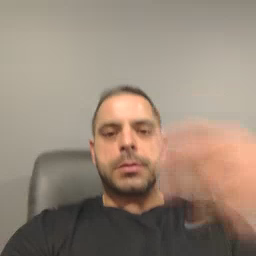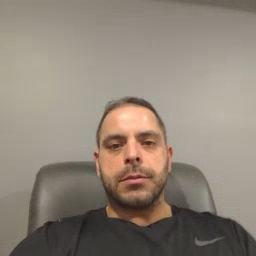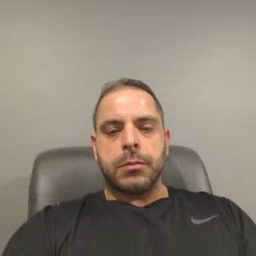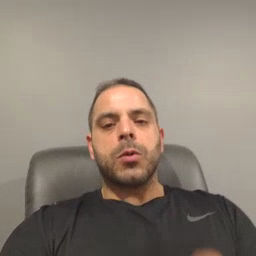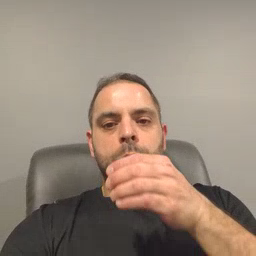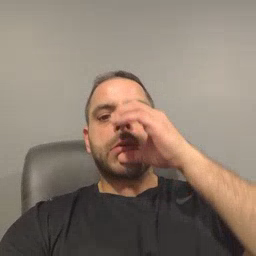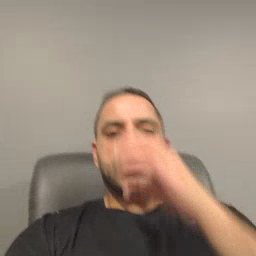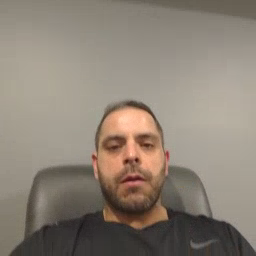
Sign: drink